Question: I'm trying to render multiple radial gradients, with the goal of their colors adding up where they overlap. I'm doing a very simple three.js code for that, see <URL>.
However, I'm getting an unexpected effect - the borders of overlapping gradients seem to be making the other gradients , see the dark lines in this screenshot:

I don't understand why this is happening. If I understand the OpenGL documentation correctly, GL_FUNC_ADD should simply the component values (and, I assume, clamp to 1.0). I'm using GL_SRC_ALPHA and GL_ONE (or rather, their equivalents in three.js) for source/destination factors, e.g.
'''
const mat = new THREE.MeshBasicMaterial({
alphaMap: grad2,
blending: THREE.CustomBlending, // Similar with THREE.AdditiveBlending
blendEquation: THREE.AddEquation,
blendSrc: THREE.SrcAlphaFactor,
blendDst: THREE.OneFactor,
});
'''
What am I missing?
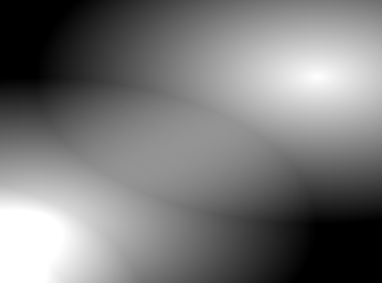
Answer: It is doing what you want, I think. The borders are not darker, it is other areas that are brighter.